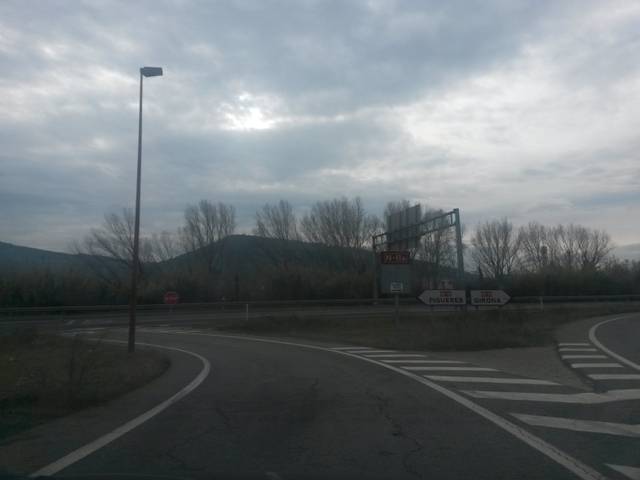
Region: Spain
Coordinates: 42.029, 2.832